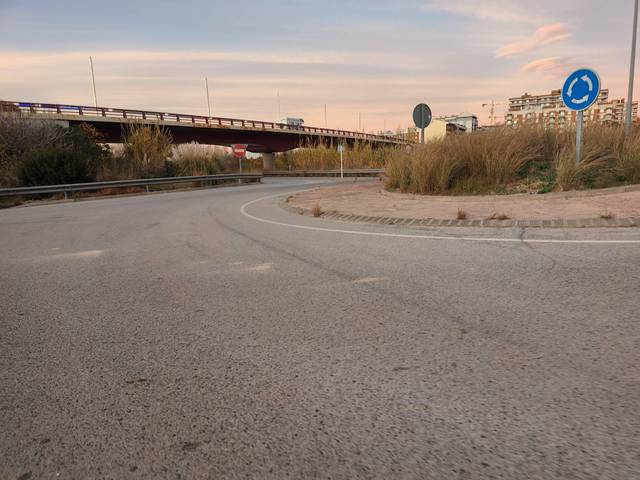
Region: Spain
Coordinates: 41.12, 1.235